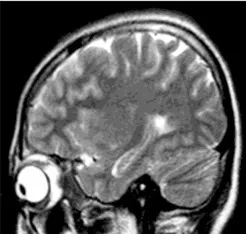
Neuroimaging and electroencephalography of the patient. (B, C) MR images at age 13 years and 5 months, on the second admission owing to catatonic mutism. (C) The hippocampus appears unremarkable on the para-midline sagittal slice.
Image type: radiology (mri)